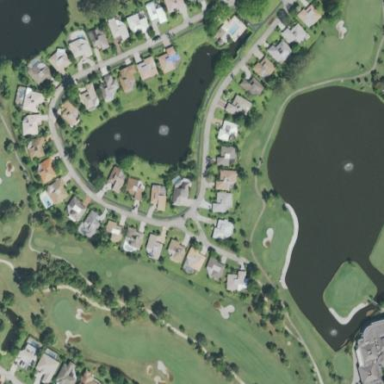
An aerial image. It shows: Golf course.